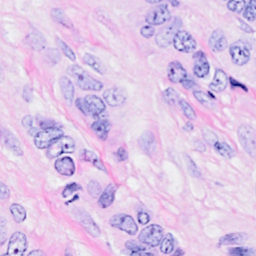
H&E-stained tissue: Breast